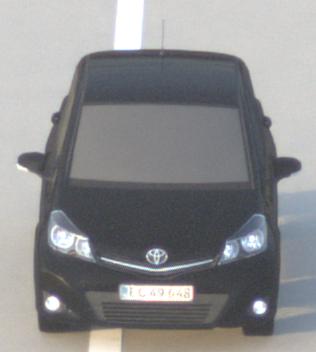
Make: Toyota
Model: Yaris 1.0
Detailed model: Yaris (XP9)
Model produced from: 2009/01
Model produced until: 2010/10
Doors: 3
Color: black
Road condition: dry road
Daytime: sunrise or sunset
Contrast: low contrast